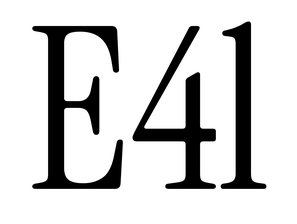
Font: InstrumentSerif-Regular